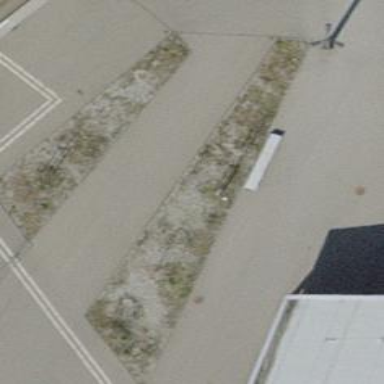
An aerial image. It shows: Brown bench.